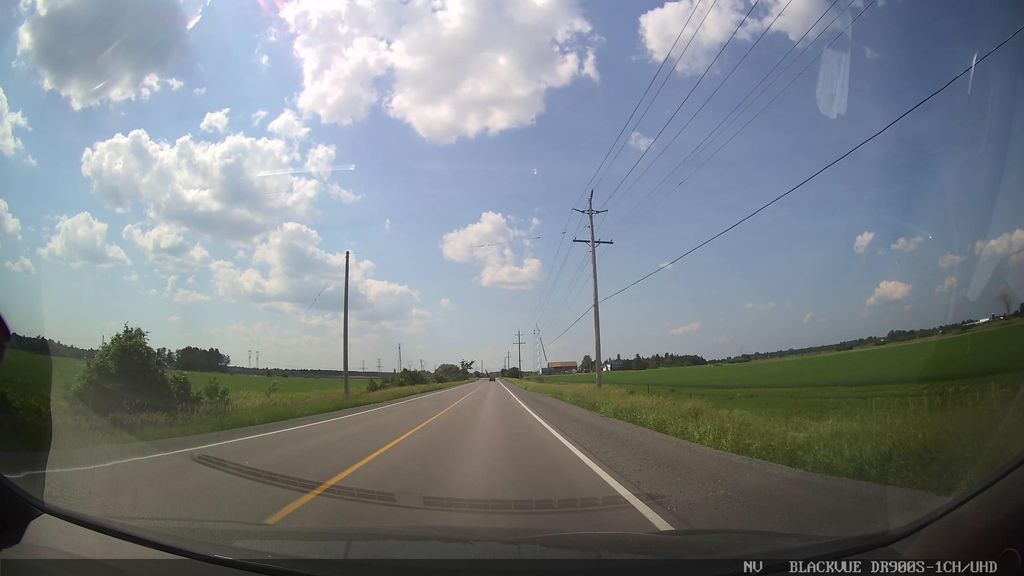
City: ottawa-gatineau